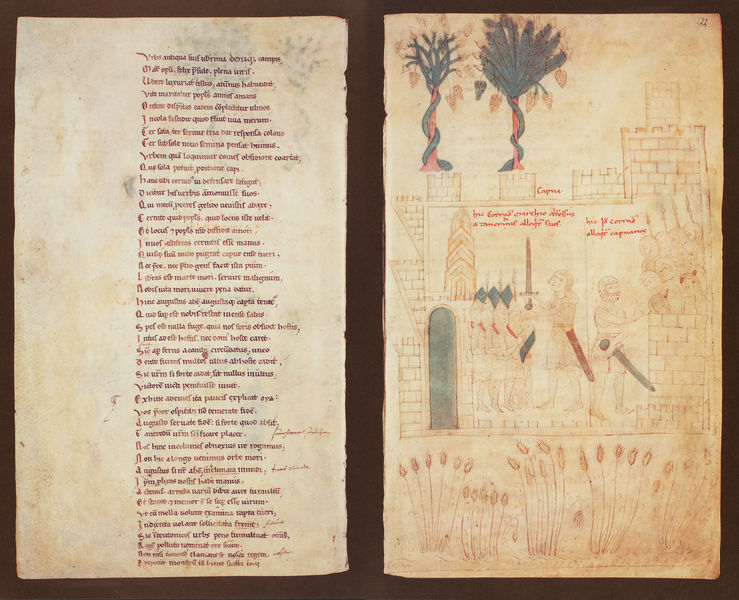
Titel: Liber ad honorem Augusti sive de rebus Siculis/ Buch zu Ehren des Kaisers Augustus oder über die Angelegenheiten Siziliens
Künstler: Pietro da Eboli
Institution: Bern, Burgbibliothek
Schlagwörter: baum, blätter, grün, grau, männer, schwarz, zeichnung, rot, architektur, steine, stamm, pflanzen, turm, schrift, palme, tor, burg, festung, schwert, text, soldat, entwurf, ritter, fragment, mittelalter, ägypten, vorzeichnung, buchmalerei, ähen, bvurg